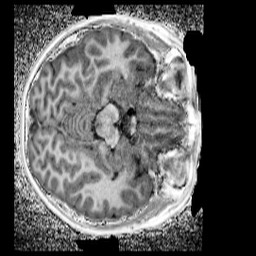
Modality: UNIT1_denoised
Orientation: axial
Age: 10
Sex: male
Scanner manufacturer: siemens
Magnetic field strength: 3 T
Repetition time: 4 s
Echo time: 0.00299 s